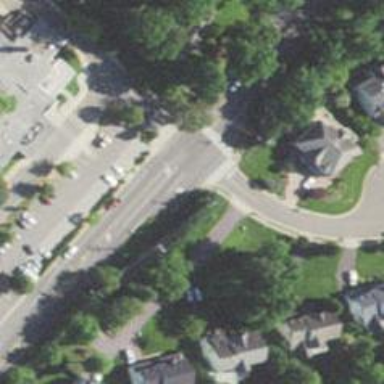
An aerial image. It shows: Marked road crossing.